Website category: university
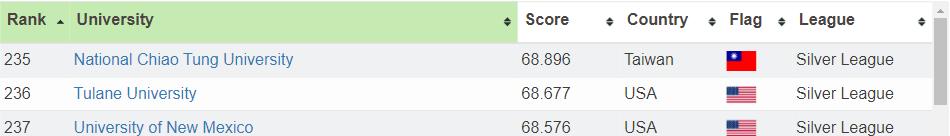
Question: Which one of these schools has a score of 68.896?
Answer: National Chiao Tung University

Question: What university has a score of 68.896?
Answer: National Chiao Tung University

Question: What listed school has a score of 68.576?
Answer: University of New Mexico

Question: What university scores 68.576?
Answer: University of New Mexico

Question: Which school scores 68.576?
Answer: University of New Mexico

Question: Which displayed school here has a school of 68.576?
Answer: University of New Mexico

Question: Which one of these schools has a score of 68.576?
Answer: University of New Mexico

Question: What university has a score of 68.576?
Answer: University of New Mexico

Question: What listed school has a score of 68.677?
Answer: Tulane University

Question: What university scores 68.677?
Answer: Tulane University

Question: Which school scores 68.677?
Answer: Tulane University

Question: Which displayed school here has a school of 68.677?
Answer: Tulane University

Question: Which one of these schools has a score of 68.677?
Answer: Tulane University

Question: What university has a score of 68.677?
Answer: Tulane University

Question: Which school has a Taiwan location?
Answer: National Chiao Tung University

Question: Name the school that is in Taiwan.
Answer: National Chiao Tung University

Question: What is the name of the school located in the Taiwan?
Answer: National Chiao Tung University

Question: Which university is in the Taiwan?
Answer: National Chiao Tung University

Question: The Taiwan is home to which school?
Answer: National Chiao Tung University

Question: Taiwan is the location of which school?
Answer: National Chiao Tung University